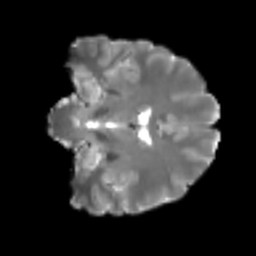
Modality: T2w
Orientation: coronal
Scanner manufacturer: siemens
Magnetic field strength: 3 T
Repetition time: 4 s
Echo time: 0.0594 s